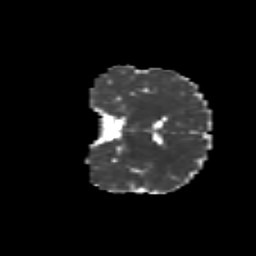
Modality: MD
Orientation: coronal
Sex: male
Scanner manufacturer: siemens
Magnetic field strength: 3 T
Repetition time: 5 s
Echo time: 0.071 s